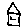
Label: house